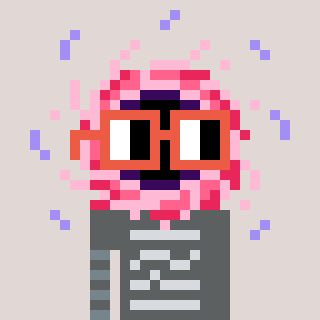
a pixel art character with square orange glasses, a blackhole-shaped head and a teal-colored body on a warm background